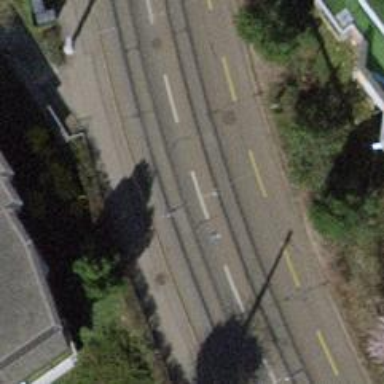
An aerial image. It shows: Asphalt sidewalk on the left.